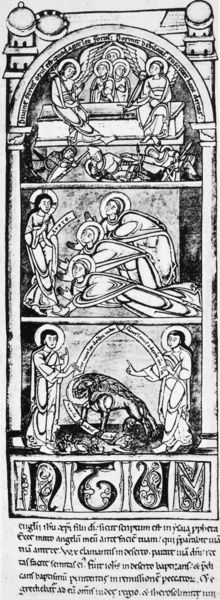
Titel: Bibel von Floreffe, Bd. 1
Standort: Herstellungsort: (Maasland) (EU - Maasland)
Institution: London,  British Museum
Schlagwörter: menschen, schwarz, weiss, tier, schrift, bilder, bogen, buch, druck, schwarzweiss, text, buchstaben, arkaden, rolle, heiligenschein, jesus, verbeugung, heilige, anbetung, auferstehung, abbildungen, etage, latein, noli me tangere, buschmalerei